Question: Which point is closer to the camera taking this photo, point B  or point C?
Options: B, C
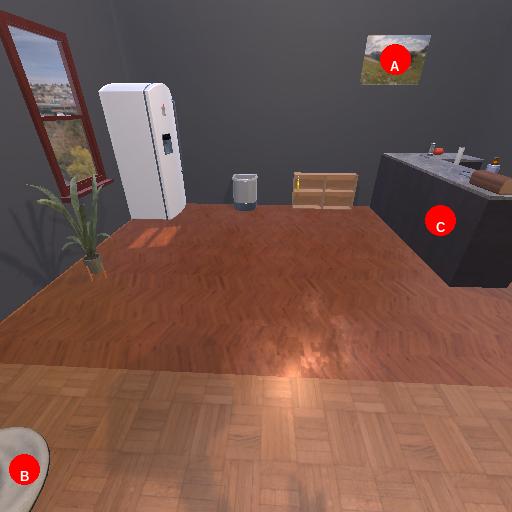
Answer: B